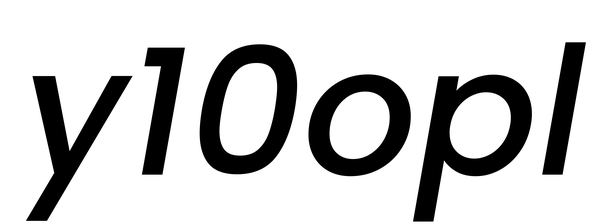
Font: Poppins-MediumItalic